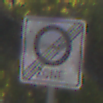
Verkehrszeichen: EndeUmweltzone
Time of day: MorningAfternoon
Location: Outdoor (Nature)
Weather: Clear
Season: NotSpecified
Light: Natural